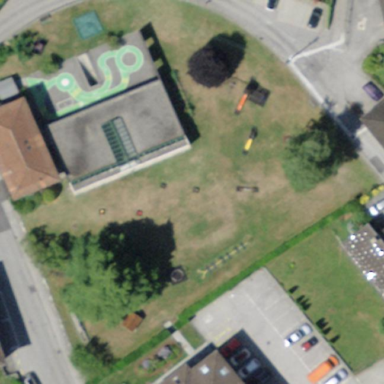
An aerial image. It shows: Kindergarten.